Field crop: maize
Growth stage: 2
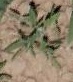
Species: atriplex